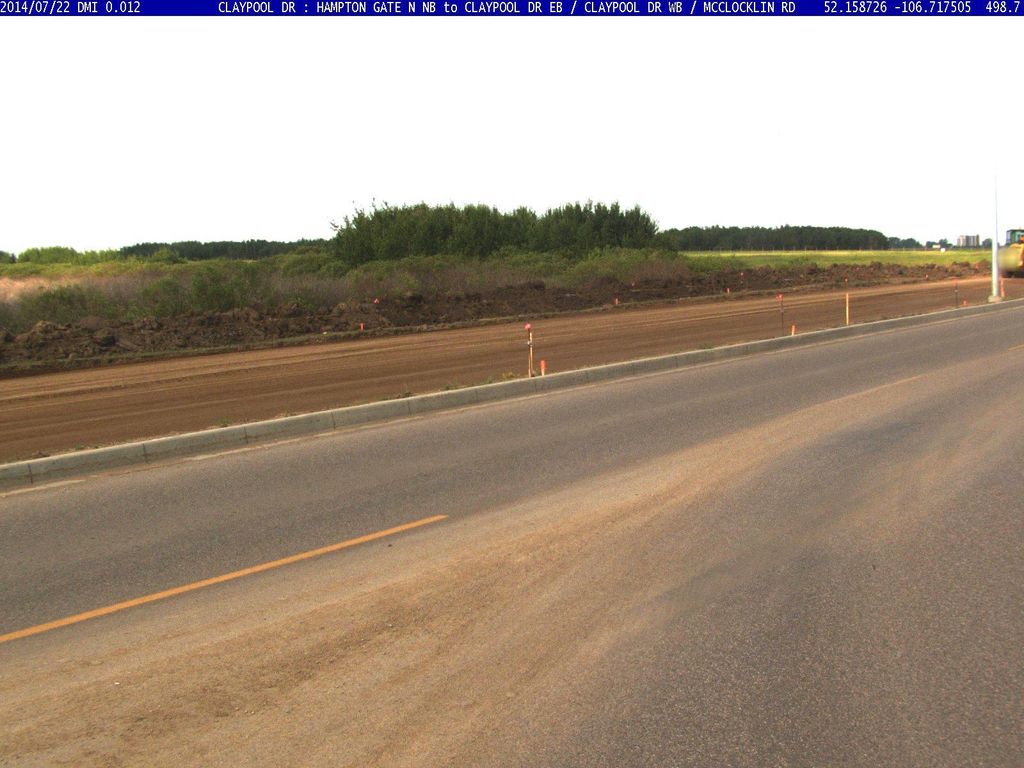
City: saskatoon